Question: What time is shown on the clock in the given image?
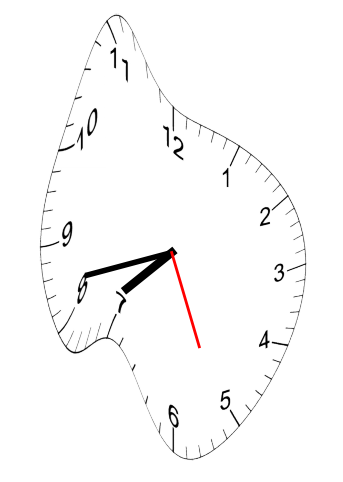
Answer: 07:42:26